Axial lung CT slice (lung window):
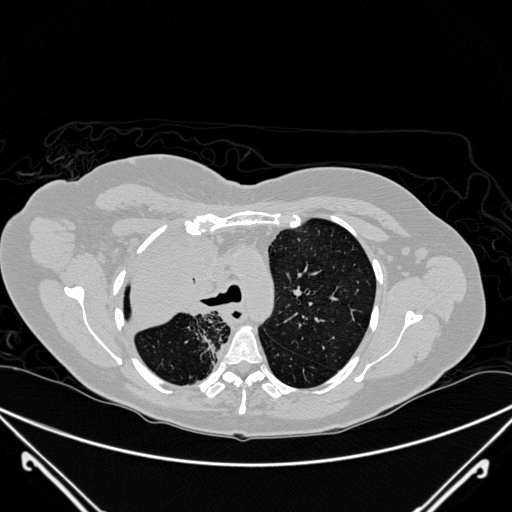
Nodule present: no